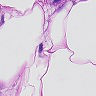
Metastatic tissue present: yes